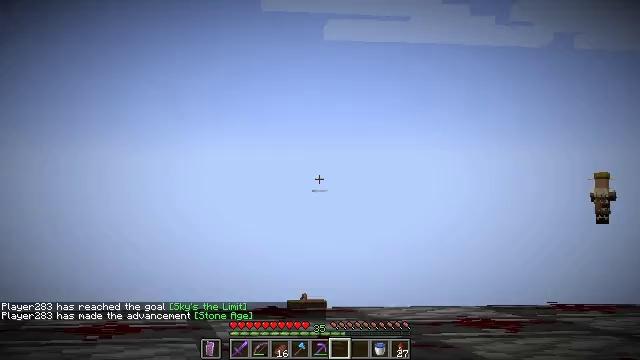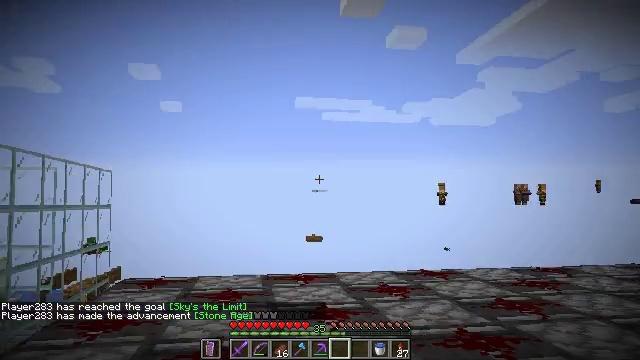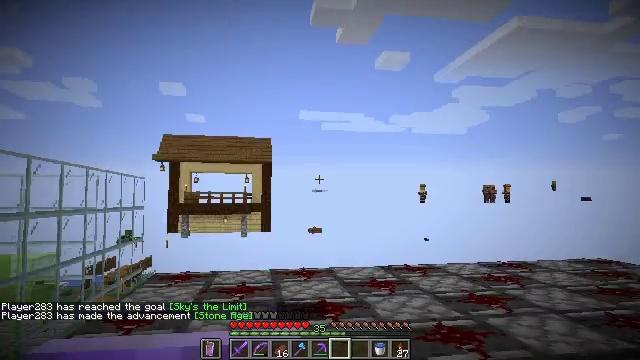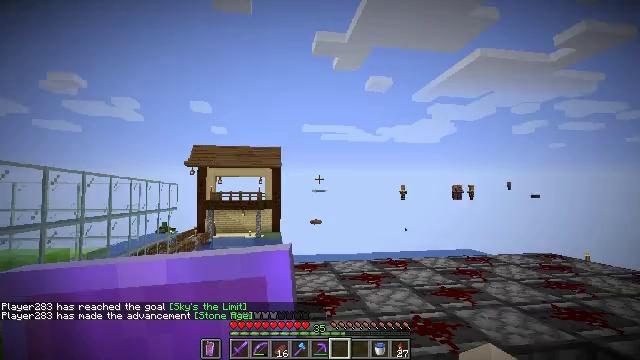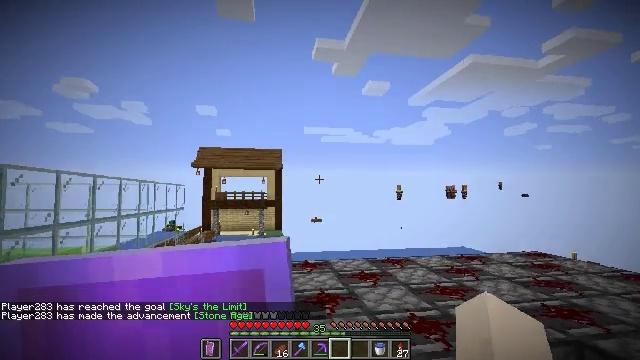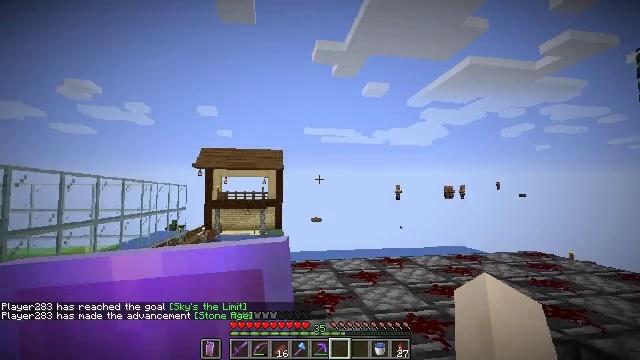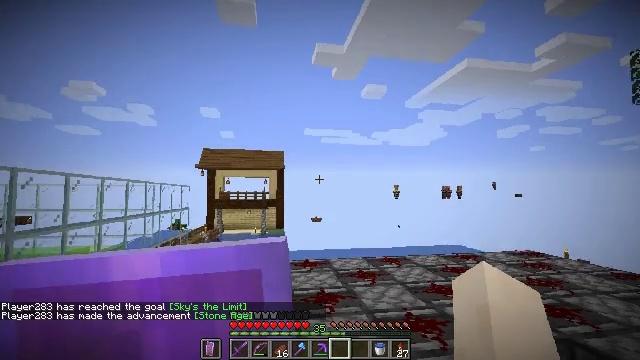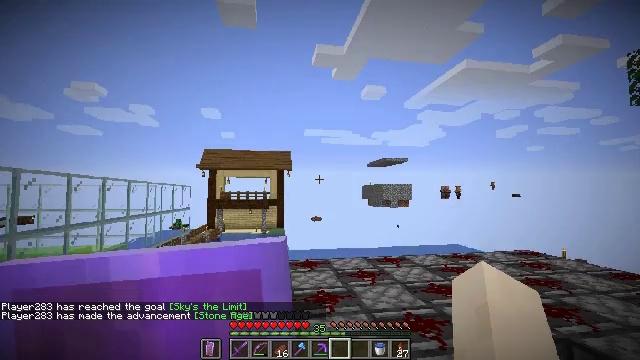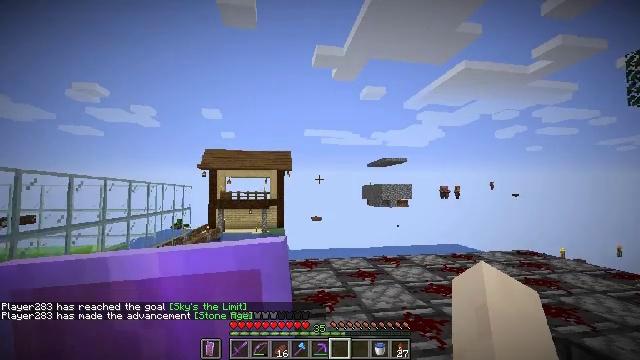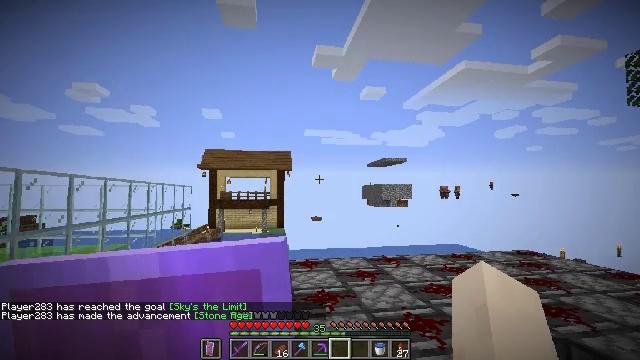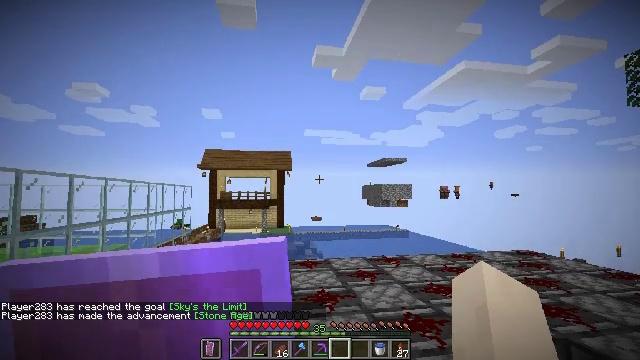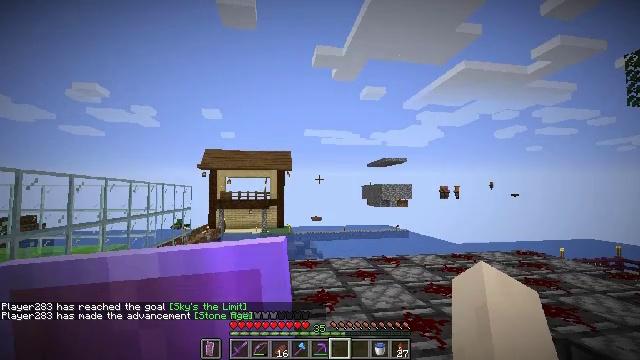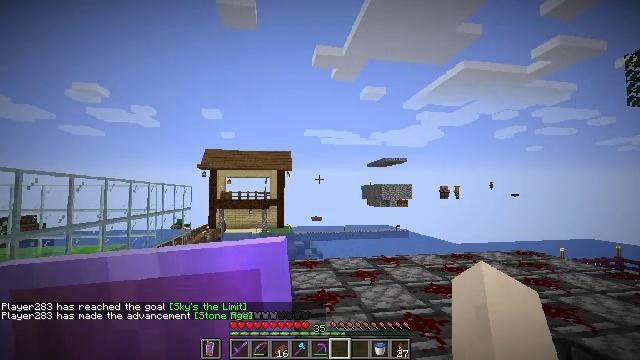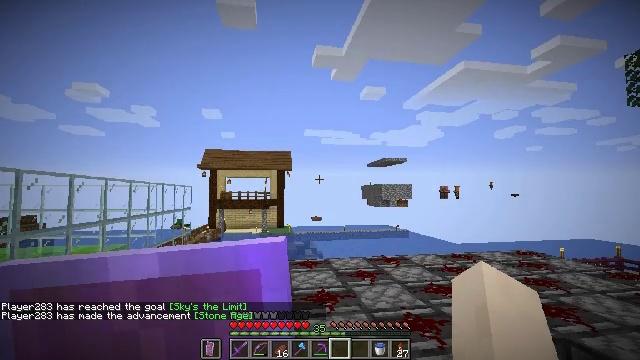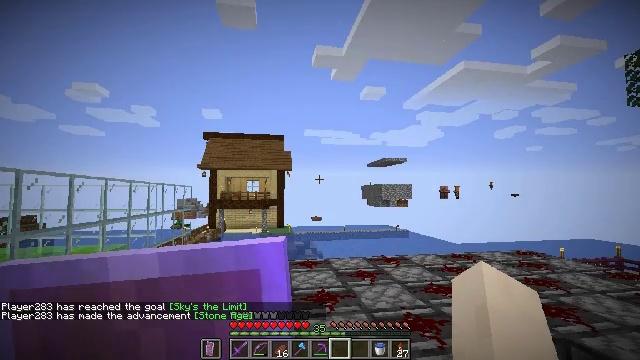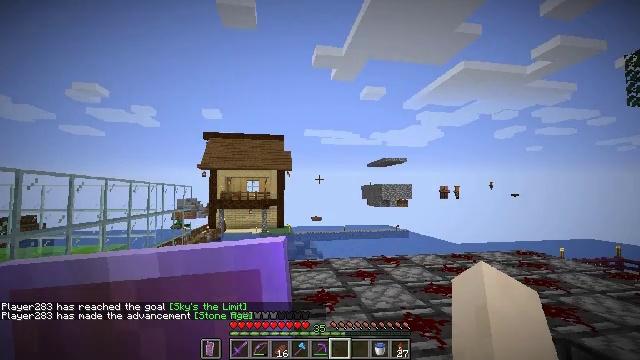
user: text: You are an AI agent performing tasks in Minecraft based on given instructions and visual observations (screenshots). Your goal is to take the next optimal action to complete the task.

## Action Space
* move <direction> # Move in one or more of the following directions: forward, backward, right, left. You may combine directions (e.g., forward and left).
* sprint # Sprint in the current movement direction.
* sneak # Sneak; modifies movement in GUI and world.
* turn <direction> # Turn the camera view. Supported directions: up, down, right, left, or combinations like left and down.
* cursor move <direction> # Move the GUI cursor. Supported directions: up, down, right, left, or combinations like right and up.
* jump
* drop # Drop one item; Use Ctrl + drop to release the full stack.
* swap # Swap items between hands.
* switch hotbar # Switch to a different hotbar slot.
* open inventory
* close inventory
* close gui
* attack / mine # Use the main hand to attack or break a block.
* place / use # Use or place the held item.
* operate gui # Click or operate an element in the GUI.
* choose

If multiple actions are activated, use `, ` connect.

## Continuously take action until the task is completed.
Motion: motion action
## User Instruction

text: Get a lead by crafting string and slimeball together.
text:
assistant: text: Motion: no_op
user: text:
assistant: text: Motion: no_op
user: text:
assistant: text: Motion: no_op
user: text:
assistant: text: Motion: no_op
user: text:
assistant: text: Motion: no_op
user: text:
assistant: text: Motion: no_op
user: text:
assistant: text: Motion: no_op
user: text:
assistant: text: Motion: no_op
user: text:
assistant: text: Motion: no_op
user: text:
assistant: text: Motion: no_op
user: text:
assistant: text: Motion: no_op
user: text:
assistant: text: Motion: no_op
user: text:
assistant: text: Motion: no_op
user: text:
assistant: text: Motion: no_op
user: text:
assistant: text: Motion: no_op
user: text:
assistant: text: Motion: no_op
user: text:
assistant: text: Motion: no_op
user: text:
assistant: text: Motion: no_op
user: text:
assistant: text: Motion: no_op
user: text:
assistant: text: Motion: no_op
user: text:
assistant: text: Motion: no_op
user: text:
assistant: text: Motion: no_op
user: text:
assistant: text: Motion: no_op
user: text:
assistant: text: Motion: no_op
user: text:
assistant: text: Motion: no_op
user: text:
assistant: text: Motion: no_op
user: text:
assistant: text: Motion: no_op
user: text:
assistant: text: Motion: turn right and down
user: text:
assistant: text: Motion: turn right and down
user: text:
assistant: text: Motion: no_op